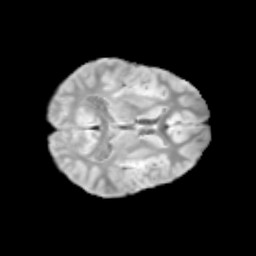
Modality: T2w
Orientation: axial
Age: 11
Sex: male
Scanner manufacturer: siemens
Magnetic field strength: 3 T
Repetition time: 3.8 s
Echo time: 0.07 s